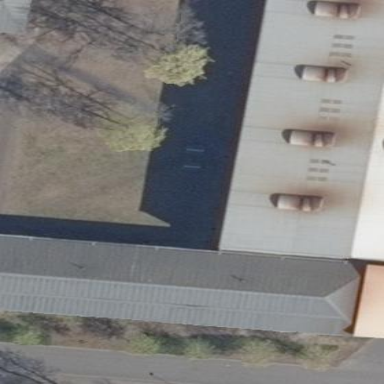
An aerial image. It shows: Industrial building.